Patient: sex M, age 29
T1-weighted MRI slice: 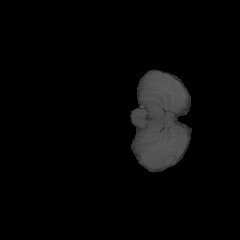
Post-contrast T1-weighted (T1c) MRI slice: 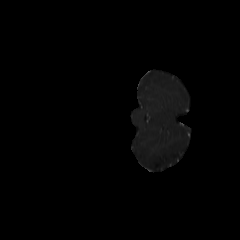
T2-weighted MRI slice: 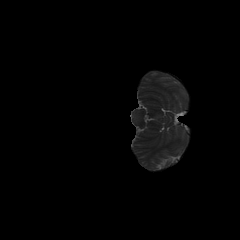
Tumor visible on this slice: no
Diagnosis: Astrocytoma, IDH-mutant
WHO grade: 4